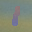
Label: 1